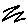
Label: zigzag